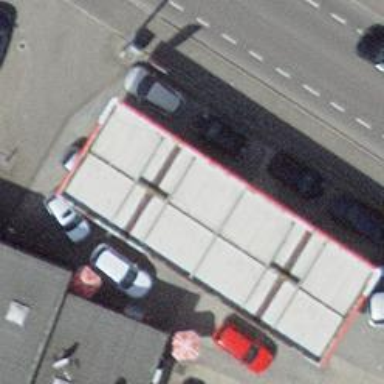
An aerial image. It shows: Fuel station.